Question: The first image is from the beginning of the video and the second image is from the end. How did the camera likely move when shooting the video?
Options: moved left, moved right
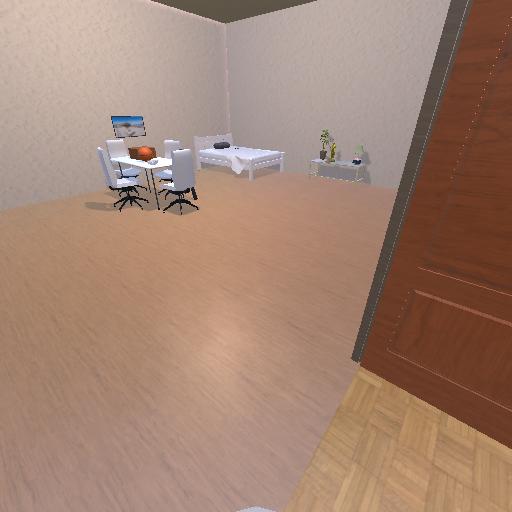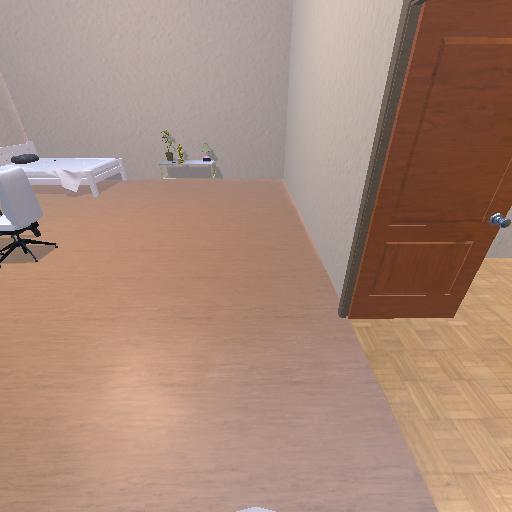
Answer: moved left